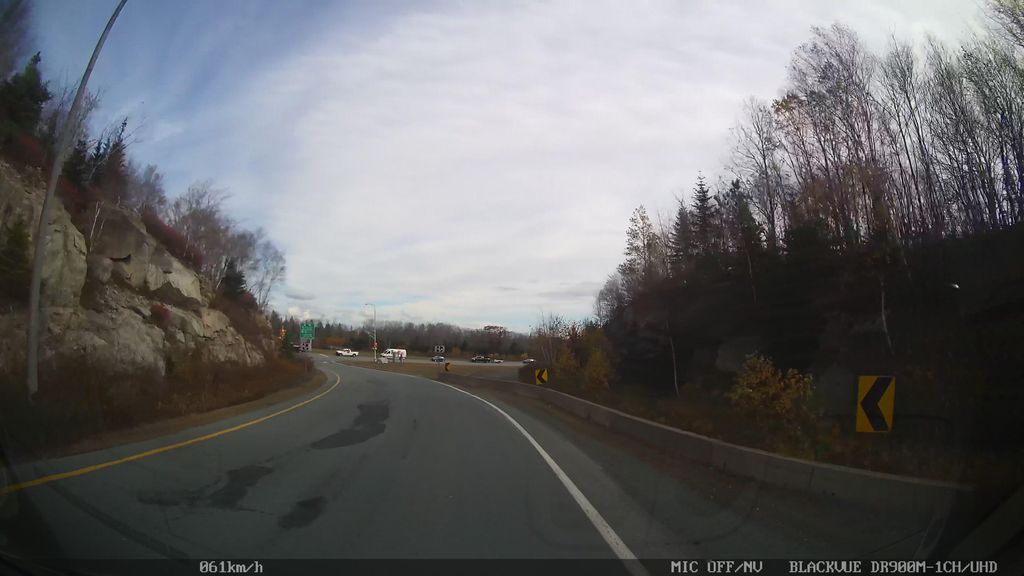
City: halifax